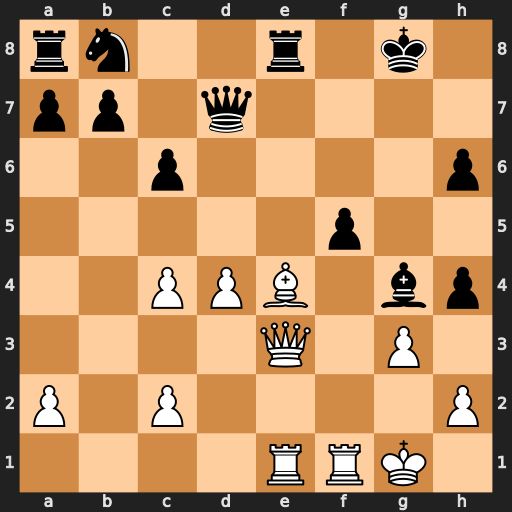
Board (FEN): rn2r1k1/pp1q4/2p4p/5p2/2PPB1bp/4Q1P1/P1P4P/4RRK1
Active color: w
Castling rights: -
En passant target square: -
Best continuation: Bd5+ cxd5 Qxe8+ Qxe8 Rxe8+